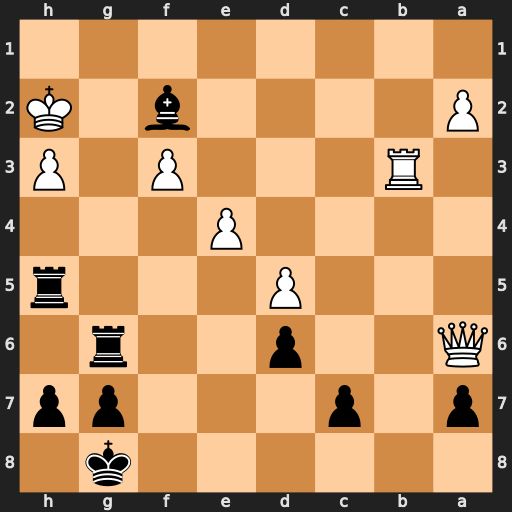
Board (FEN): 6k1/p1p3pp/Q2p2r1/3P3r/4P3/1R3P1P/P4b1K/8
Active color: b
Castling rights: -
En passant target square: -
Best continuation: Bg1+ Kh1 Rxh3#